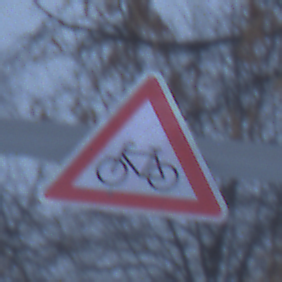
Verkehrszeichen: RadverkehrRechts
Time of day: Midday
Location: Outdoor (Nature)
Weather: Overcast
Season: Winter
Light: Natural